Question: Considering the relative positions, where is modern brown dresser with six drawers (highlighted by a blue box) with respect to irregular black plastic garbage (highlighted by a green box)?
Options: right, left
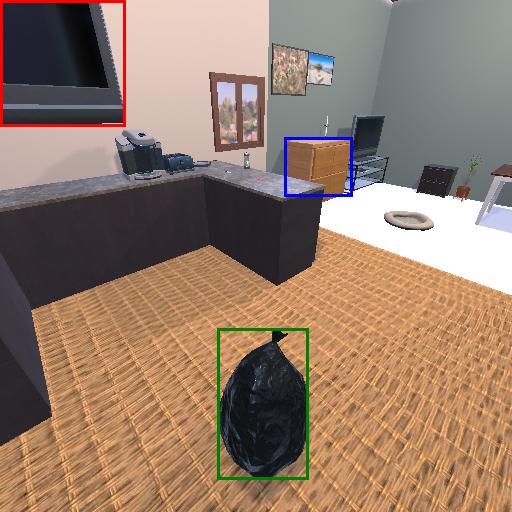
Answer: right